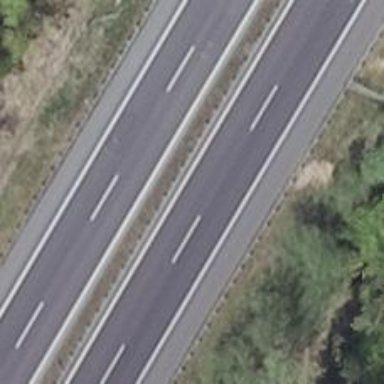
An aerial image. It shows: Motorway.